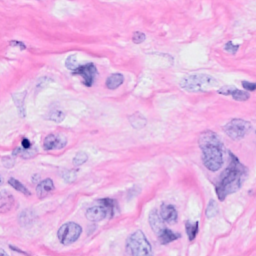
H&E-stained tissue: Breast